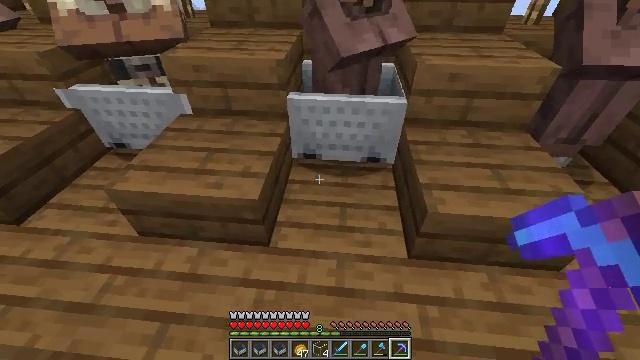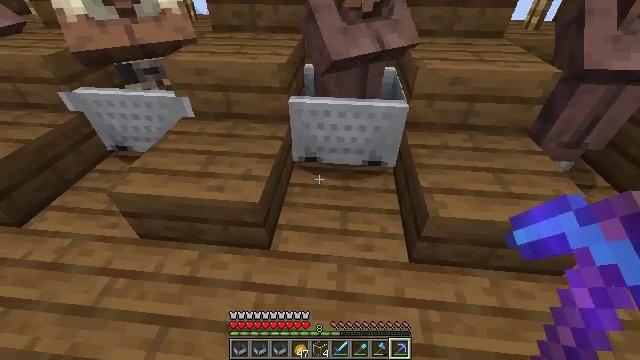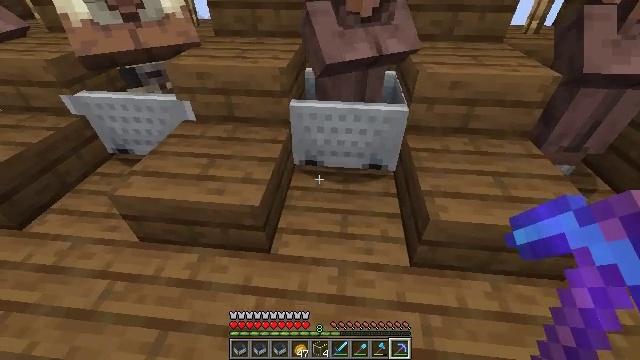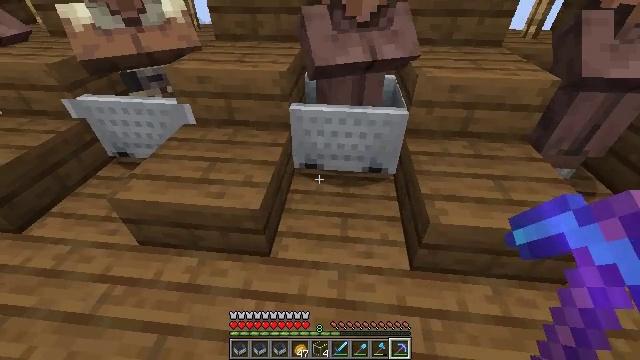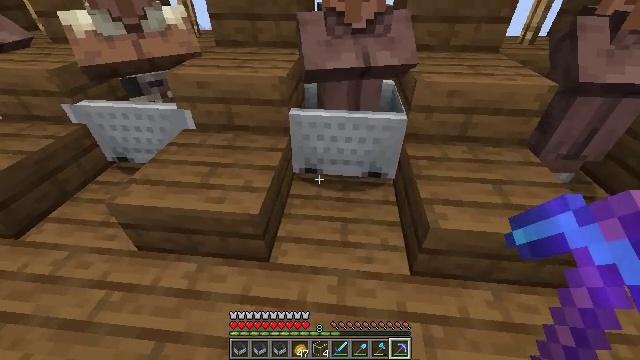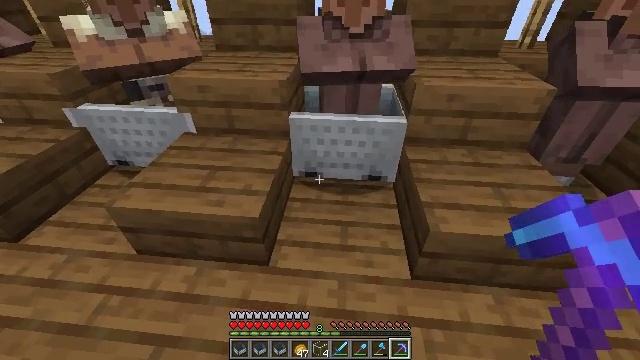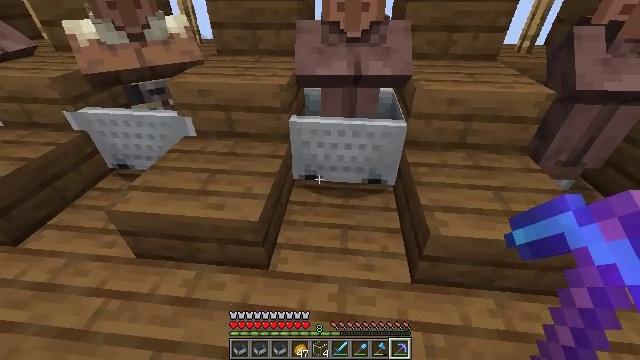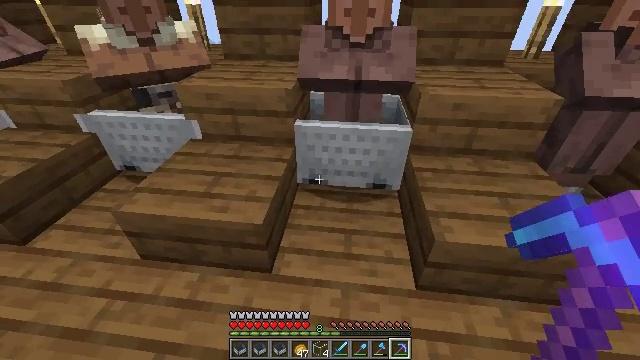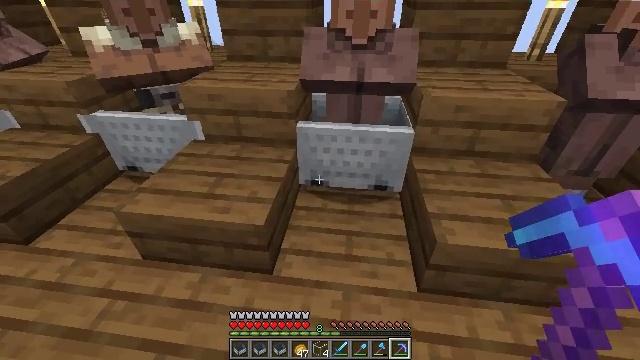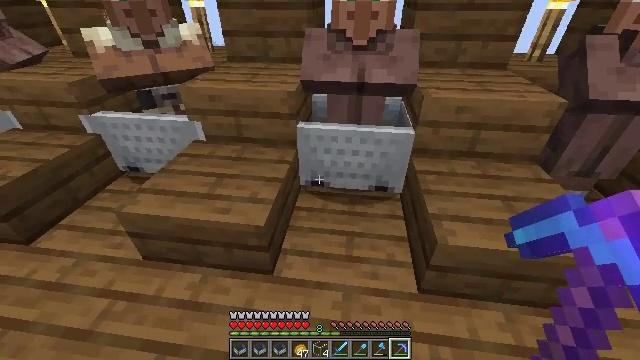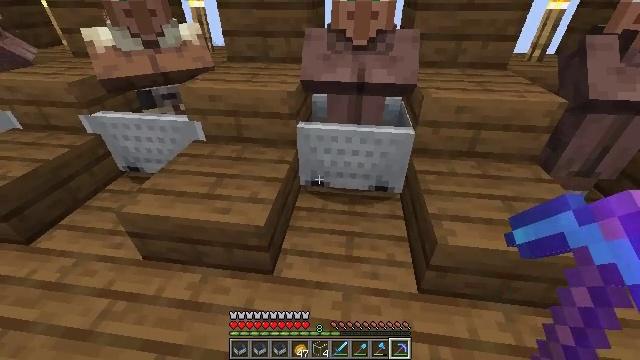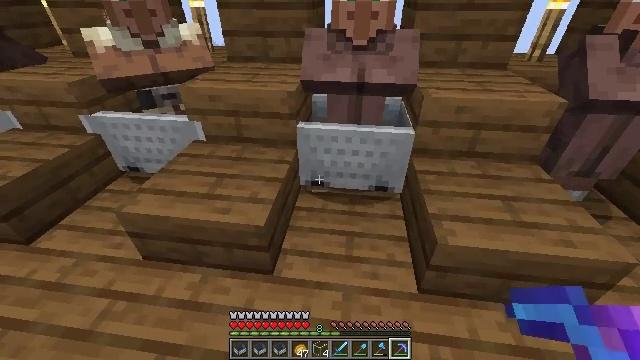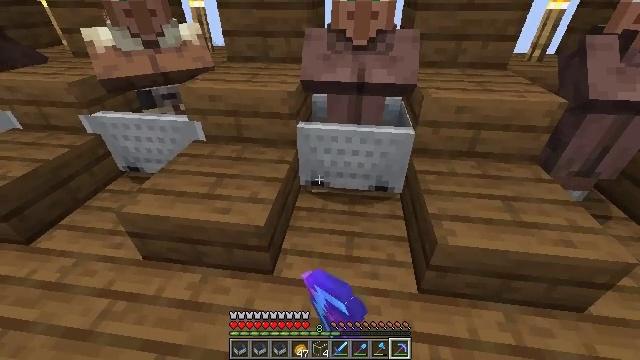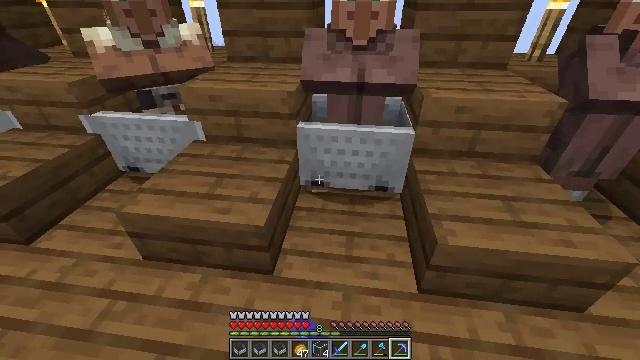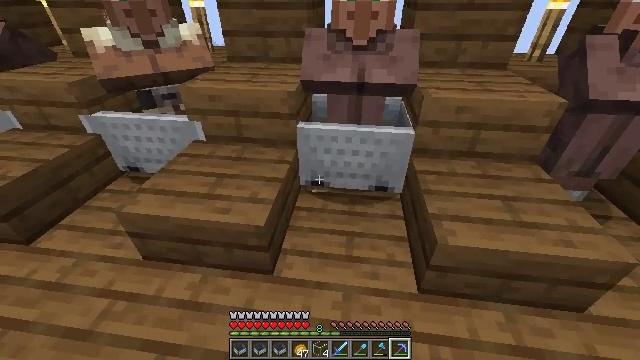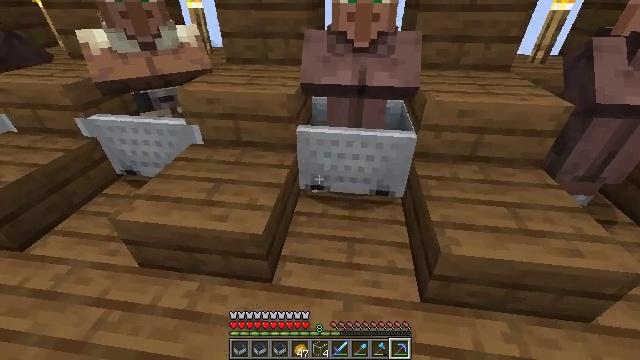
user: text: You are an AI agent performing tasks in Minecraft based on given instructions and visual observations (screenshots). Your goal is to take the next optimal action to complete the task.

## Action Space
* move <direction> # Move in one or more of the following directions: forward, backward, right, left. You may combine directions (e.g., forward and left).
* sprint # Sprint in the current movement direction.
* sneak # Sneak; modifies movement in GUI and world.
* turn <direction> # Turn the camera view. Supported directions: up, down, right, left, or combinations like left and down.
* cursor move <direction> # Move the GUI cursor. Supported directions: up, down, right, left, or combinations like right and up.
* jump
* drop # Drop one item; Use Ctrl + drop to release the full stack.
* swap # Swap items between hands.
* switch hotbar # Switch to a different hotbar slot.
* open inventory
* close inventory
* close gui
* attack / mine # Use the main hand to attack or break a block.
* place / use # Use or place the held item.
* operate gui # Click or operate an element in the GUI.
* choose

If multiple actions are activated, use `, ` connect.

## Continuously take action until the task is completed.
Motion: motion action
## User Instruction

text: Remove a spruce sign from the inventory.
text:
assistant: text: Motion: no_op
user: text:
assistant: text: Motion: no_op
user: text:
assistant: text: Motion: no_op
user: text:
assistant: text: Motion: turn up
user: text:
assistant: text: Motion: no_op
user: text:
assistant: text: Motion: no_op
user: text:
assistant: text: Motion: turn left
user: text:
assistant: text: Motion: no_op
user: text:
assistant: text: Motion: no_op
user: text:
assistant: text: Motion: no_op
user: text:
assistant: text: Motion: attack / mine
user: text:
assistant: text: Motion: attack / mine
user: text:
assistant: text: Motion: attack / mine
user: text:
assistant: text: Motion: no_op
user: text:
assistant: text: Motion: move forward
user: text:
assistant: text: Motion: move forward
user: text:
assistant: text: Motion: move forward, turn right and down
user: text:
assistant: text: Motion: move forward, turn right and down
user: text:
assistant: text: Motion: move forward, turn right and down
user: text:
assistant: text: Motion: move forward
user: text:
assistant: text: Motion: no_op
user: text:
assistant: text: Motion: no_op
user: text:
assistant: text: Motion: no_op
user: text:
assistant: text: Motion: no_op
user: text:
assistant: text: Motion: no_op
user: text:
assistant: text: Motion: no_op
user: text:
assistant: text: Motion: no_op
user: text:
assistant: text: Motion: no_op
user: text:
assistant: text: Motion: no_op
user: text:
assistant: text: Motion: no_op